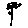
Label: flower